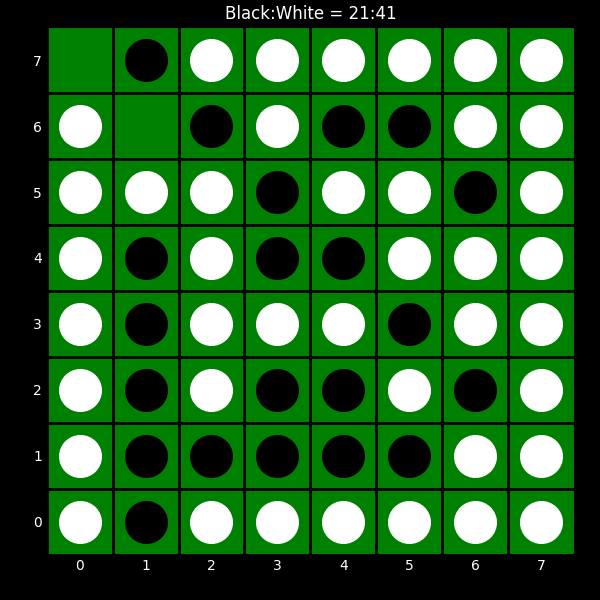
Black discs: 21
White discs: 41